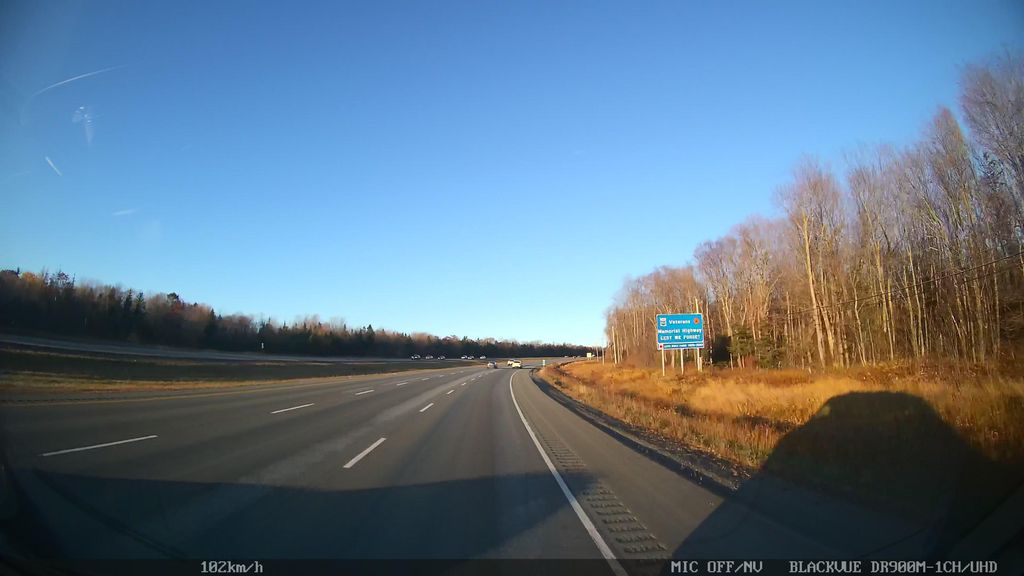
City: halifax